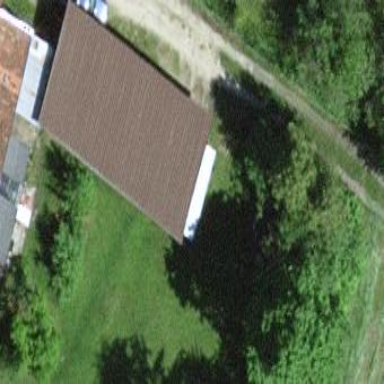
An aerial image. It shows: View of roof of building.